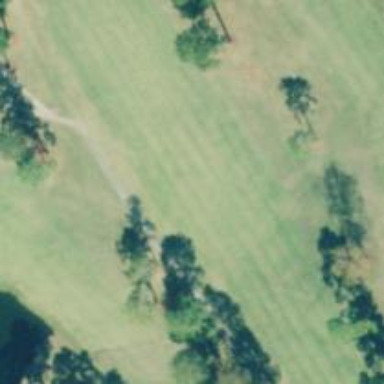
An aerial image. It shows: Golf fairway in the image.